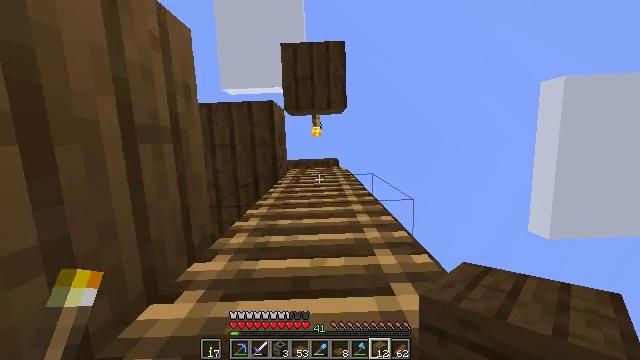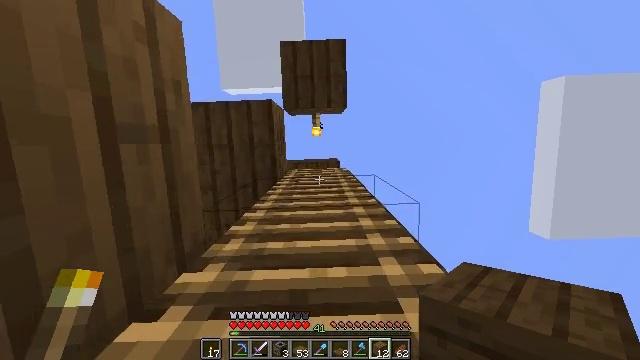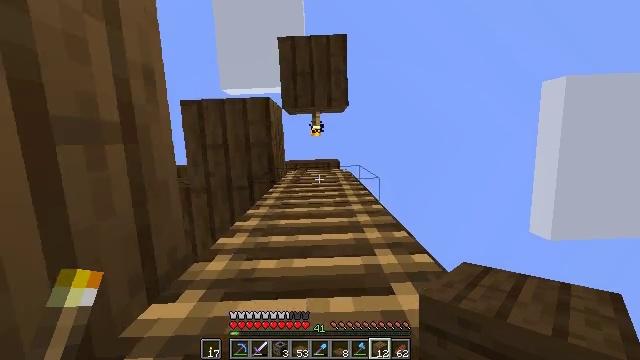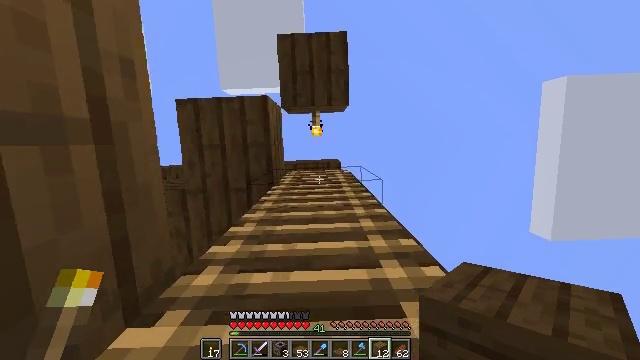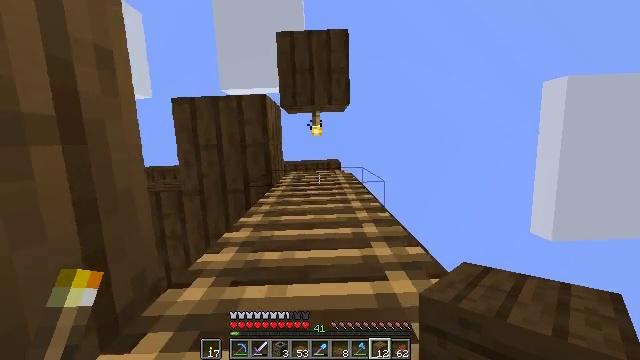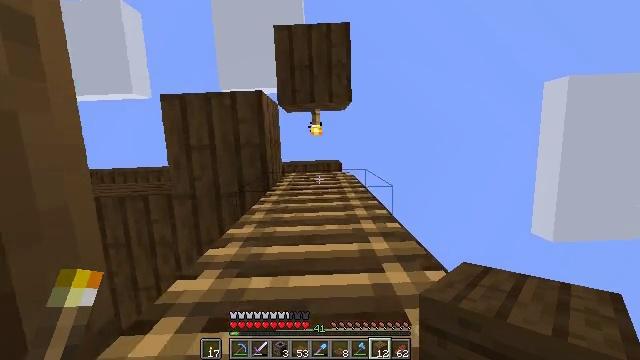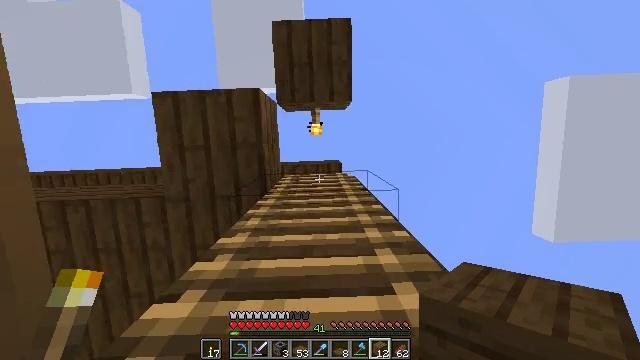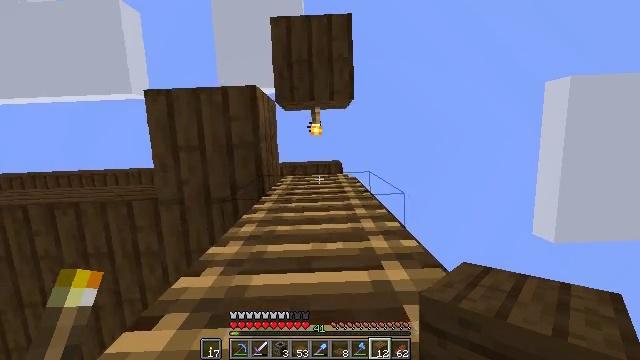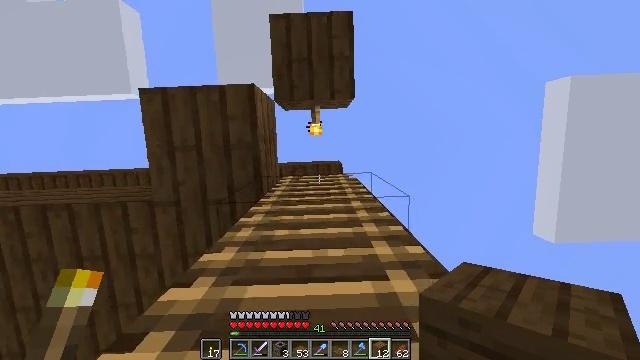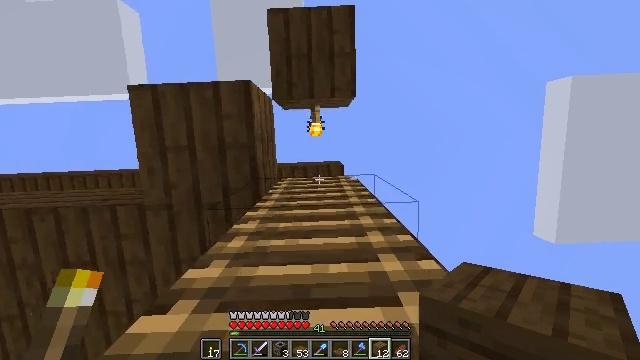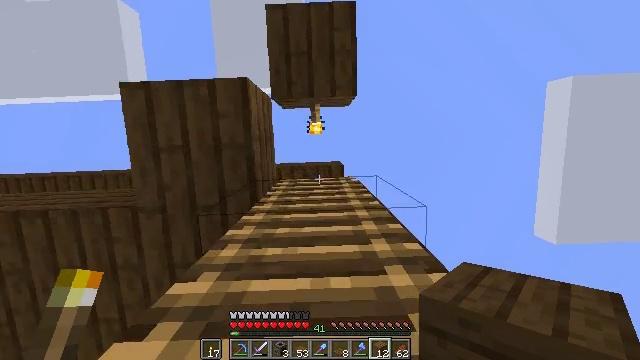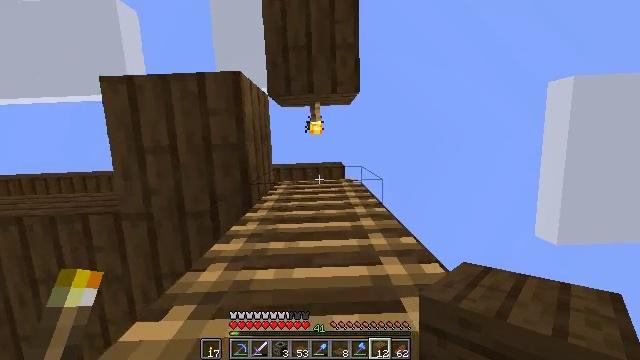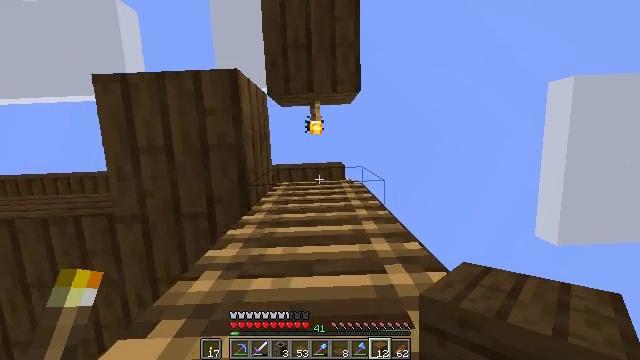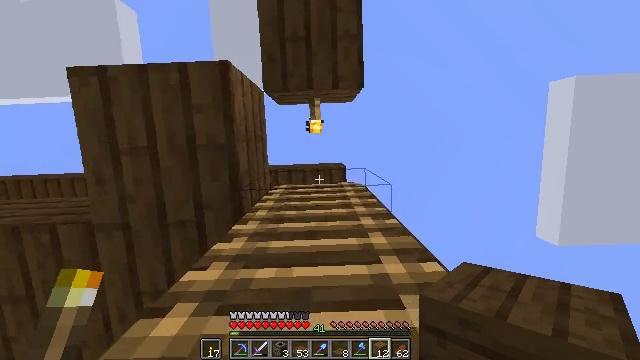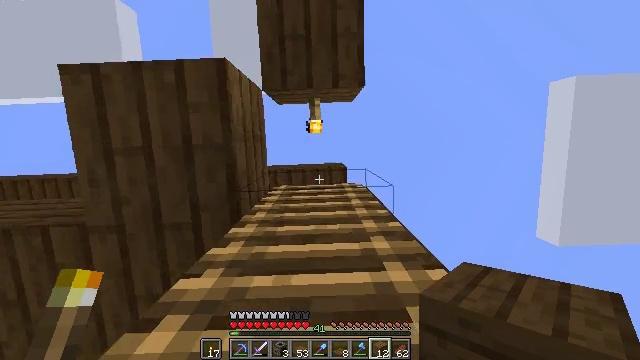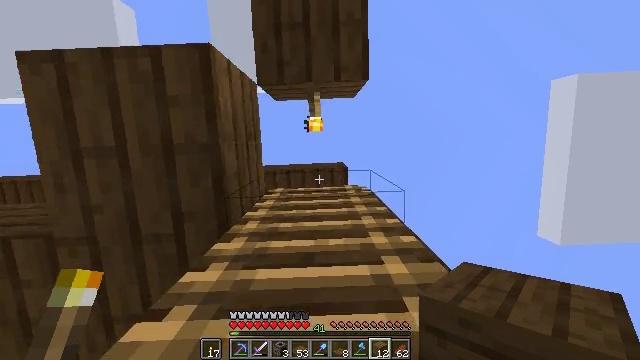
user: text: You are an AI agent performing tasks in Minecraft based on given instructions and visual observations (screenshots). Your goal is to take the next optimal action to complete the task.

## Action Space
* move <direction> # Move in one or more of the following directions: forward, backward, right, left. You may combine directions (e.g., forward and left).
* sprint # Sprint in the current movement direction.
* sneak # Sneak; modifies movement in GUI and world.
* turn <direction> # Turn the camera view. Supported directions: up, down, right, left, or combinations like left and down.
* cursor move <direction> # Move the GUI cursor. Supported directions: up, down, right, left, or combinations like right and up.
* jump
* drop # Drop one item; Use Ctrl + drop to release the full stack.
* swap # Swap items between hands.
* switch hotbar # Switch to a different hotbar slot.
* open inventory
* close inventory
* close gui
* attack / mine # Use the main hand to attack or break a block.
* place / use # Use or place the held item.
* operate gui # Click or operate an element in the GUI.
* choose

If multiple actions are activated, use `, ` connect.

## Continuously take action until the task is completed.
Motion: motion action
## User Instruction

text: Create rabbit stew by crafting it.
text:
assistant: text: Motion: move forward, sprint, jump
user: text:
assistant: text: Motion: move forward, sprint, jump
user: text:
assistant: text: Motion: move forward, jump
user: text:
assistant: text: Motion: move forward, jump
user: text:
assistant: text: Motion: move forward, jump
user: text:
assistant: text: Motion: move forward, sprint, jump
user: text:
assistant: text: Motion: move forward, sprint, jump
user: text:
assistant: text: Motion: move forward, sprint, jump
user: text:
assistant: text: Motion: move forward, sprint, jump
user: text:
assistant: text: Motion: move forward, jump
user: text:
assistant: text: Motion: move forward, jump
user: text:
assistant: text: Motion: move forward, jump
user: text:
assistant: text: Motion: move forward, sprint, jump
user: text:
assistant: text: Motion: move forward, sprint, jump
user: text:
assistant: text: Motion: move forward, sprint, jump
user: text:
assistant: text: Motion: move forward, jump
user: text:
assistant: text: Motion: move forward, jump
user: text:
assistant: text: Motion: move forward, jump
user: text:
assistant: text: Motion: move forward, jump
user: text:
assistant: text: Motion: move forward, sprint, jump
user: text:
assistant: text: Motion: move forward, sprint, jump
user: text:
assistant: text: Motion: move forward, sprint, turn down, jump
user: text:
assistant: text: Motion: move forward, jump
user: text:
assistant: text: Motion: move forward, turn down, jump
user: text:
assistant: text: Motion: move forward, turn down, jump
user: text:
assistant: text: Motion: move forward, sprint, turn down, jump
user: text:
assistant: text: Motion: move forward, sprint, turn down, jump
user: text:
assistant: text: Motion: move forward, sprint, turn down, jump
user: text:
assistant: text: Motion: move forward, sprint, turn left and down, jump
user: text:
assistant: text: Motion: move forward, turn down, jump